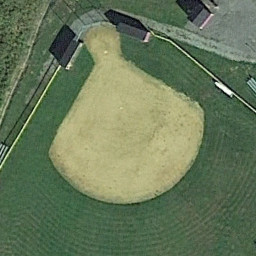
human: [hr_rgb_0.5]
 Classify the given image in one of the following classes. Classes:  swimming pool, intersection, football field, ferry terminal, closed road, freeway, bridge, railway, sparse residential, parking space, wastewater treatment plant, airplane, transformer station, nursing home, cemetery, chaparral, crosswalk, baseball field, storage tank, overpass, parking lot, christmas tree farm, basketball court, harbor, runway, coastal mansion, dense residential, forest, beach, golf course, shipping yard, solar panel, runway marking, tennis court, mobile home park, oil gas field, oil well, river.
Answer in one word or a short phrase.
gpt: baseball field